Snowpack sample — Buffalo Mountain, Silverthorne, Colorado, USA (1/25/25, 10:11 AM MST)
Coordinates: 39.6222, -106.1139
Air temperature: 22 °F
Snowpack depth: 110 cm
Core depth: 40 cm
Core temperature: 46.4 °F
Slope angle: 12°, slope face: 102°
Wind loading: high
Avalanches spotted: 0
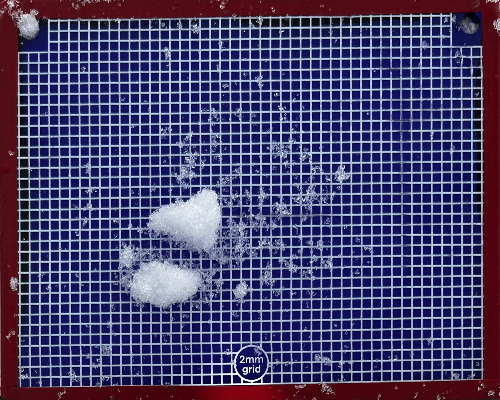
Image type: profile
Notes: No avalanches nearby, collected on the outskirts of a fire break 15 meters from the treeline, on way to Buffalo and Red Mountain